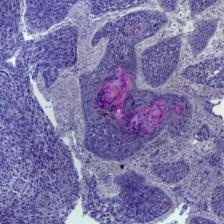
Diagnosis: OSCC